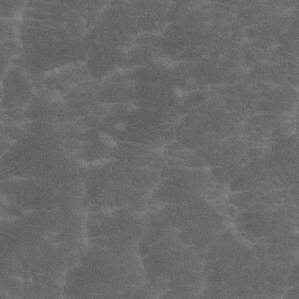
Label: non_frost